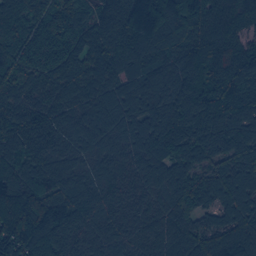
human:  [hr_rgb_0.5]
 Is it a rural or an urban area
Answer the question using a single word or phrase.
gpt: rural

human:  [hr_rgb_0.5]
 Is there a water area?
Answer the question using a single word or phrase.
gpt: yes

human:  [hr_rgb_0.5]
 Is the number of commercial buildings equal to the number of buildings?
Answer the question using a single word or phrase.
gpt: no

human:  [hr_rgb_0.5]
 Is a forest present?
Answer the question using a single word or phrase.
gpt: yes

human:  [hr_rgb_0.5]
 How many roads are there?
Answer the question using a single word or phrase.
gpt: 119

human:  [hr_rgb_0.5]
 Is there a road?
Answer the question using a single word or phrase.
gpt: yes

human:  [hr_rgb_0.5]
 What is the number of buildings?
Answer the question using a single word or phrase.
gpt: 30

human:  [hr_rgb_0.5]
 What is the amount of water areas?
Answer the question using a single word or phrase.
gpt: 5

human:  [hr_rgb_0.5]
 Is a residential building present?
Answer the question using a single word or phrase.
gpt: yes

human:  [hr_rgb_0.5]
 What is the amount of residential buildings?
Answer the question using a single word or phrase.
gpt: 30

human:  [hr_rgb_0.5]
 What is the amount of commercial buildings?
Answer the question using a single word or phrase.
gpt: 0

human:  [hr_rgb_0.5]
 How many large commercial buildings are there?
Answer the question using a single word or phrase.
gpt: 0

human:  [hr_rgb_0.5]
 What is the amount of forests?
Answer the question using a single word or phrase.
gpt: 163

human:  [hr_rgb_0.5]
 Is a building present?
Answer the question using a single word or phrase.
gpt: yes

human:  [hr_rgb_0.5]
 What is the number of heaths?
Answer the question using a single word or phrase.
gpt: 5

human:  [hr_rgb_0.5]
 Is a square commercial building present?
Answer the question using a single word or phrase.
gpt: no

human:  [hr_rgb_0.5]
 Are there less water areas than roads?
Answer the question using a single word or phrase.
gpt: yes

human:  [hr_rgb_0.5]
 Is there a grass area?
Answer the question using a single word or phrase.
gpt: yes

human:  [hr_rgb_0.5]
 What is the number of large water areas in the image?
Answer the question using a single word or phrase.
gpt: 0

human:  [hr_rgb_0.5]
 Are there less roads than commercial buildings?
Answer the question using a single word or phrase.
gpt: no

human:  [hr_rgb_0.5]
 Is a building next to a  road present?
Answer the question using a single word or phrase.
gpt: yes

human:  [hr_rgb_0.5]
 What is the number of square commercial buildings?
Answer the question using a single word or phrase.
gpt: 0

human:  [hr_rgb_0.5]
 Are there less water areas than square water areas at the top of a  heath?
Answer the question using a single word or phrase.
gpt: no

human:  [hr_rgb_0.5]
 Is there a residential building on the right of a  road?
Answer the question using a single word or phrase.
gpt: yes

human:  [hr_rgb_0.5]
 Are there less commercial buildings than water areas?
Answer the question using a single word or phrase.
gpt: yes

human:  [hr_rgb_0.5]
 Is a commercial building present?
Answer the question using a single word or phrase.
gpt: no

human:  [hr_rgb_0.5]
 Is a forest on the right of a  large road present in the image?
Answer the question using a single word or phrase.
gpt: no

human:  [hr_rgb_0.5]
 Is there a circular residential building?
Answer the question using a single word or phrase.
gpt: no

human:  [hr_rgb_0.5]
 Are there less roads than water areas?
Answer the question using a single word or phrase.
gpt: no

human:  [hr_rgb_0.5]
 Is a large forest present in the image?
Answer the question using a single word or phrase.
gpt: yes

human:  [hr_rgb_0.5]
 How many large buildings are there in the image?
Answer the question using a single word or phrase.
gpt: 0

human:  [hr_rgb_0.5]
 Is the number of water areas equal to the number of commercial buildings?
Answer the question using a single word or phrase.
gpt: no

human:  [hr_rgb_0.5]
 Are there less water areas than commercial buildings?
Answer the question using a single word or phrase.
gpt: no

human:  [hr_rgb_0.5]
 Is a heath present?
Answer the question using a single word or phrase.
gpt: yes

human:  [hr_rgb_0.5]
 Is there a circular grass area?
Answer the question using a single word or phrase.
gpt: yes

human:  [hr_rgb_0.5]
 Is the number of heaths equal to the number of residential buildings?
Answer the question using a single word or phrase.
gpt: no

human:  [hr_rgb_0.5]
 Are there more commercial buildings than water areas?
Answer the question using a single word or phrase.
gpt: no

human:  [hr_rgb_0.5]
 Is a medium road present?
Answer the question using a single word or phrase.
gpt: no

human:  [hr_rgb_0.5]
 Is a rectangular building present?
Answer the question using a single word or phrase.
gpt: yes

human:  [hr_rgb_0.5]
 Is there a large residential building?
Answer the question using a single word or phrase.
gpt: no

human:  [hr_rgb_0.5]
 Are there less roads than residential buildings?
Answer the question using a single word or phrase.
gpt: no

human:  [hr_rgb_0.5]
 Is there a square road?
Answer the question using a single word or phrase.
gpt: no

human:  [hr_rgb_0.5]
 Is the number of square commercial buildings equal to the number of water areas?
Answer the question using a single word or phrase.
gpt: no

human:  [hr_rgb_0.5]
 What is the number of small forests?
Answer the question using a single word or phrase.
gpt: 20

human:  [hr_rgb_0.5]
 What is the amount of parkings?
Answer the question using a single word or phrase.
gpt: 1

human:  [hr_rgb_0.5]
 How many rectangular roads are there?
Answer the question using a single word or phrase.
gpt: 0

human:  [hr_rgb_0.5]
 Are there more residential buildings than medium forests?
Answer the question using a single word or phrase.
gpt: no

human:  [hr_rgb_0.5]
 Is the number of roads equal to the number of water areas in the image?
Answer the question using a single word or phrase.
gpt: no

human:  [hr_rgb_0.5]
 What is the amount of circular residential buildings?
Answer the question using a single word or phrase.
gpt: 0

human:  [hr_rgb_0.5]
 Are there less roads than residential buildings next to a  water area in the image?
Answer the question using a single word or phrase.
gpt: no

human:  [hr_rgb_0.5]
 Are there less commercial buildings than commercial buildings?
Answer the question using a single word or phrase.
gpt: no

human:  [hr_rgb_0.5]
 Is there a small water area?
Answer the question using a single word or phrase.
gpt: yes

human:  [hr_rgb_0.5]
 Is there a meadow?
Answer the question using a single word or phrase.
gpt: yes

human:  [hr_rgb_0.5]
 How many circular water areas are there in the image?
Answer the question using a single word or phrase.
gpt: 1

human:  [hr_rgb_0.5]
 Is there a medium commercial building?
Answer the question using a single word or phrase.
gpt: no

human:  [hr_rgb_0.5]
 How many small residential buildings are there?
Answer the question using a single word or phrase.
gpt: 30

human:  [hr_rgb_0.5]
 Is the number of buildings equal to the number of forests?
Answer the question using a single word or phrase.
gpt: no

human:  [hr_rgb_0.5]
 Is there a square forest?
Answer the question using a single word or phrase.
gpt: no

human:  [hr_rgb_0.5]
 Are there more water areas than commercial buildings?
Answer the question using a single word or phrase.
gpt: yes

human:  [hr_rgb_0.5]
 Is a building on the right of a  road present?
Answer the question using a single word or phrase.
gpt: yes

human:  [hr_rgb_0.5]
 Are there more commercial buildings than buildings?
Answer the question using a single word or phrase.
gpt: no

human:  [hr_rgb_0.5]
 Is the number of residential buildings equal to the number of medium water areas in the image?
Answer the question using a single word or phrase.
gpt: no

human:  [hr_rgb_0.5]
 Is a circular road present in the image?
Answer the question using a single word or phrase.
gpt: no

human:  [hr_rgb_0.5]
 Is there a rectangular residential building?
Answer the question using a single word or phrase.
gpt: yes